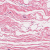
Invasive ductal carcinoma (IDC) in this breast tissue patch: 0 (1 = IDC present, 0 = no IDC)